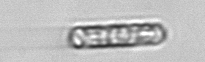
Label: Dactyliosolen_fragilissimus